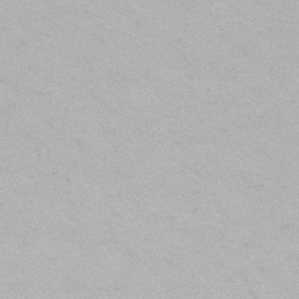
Label: frost